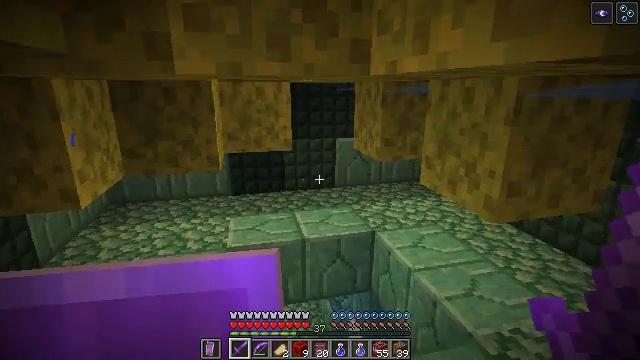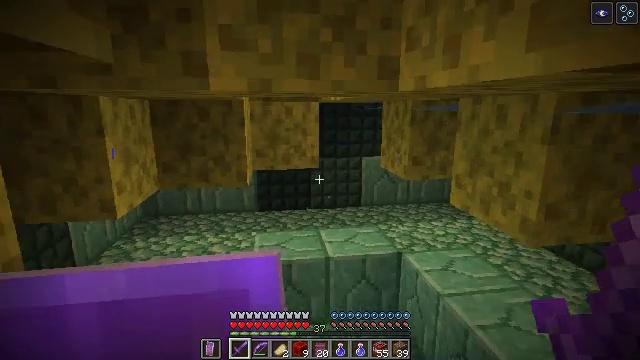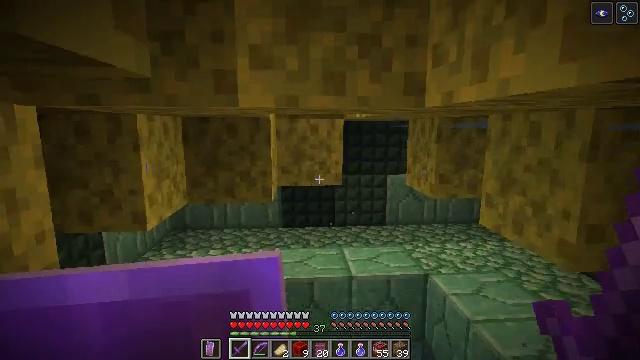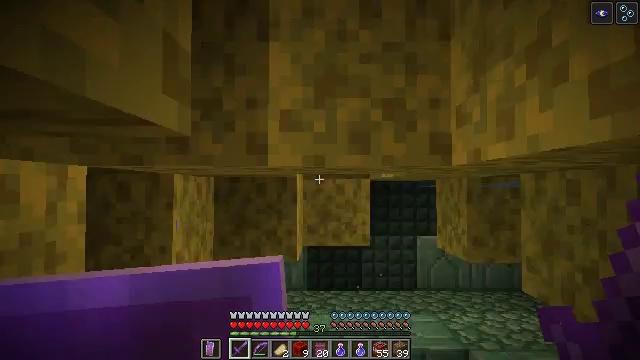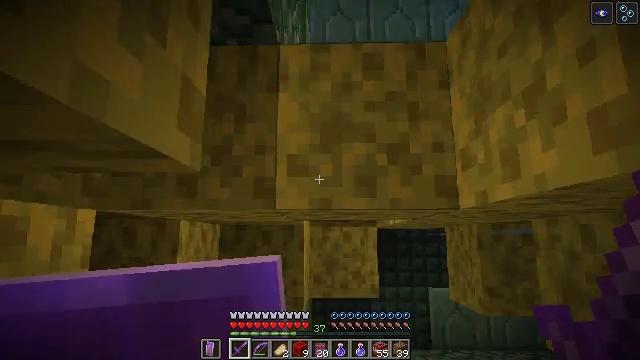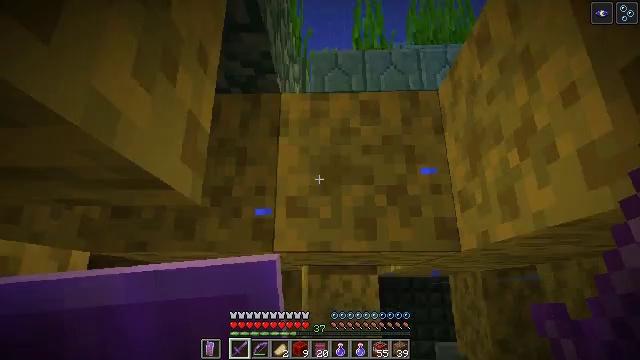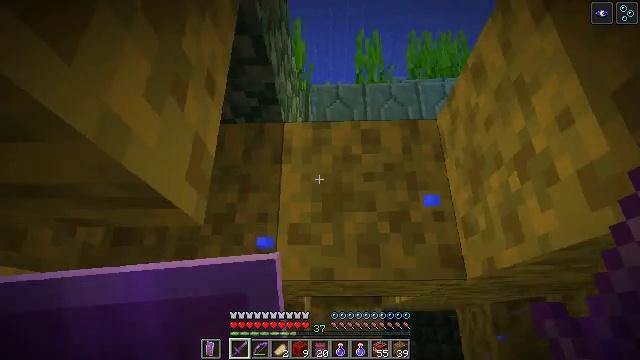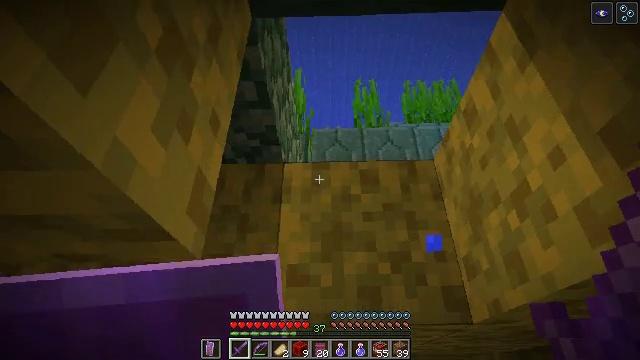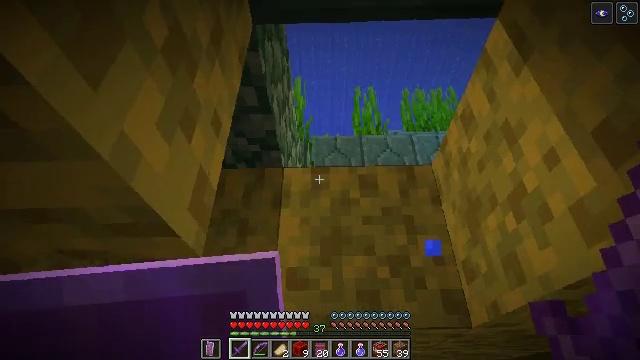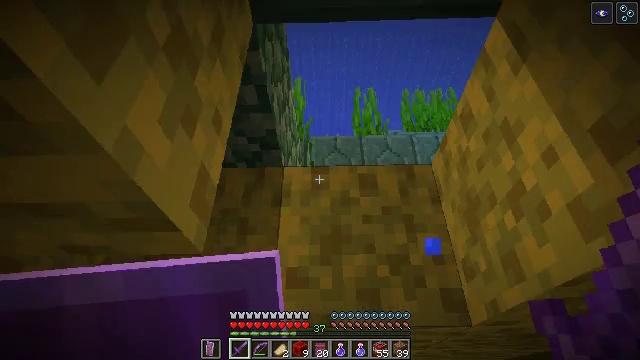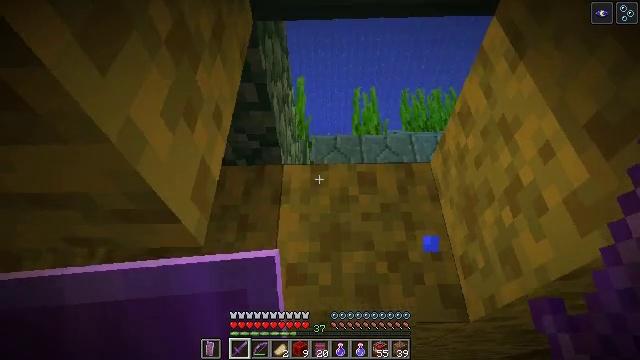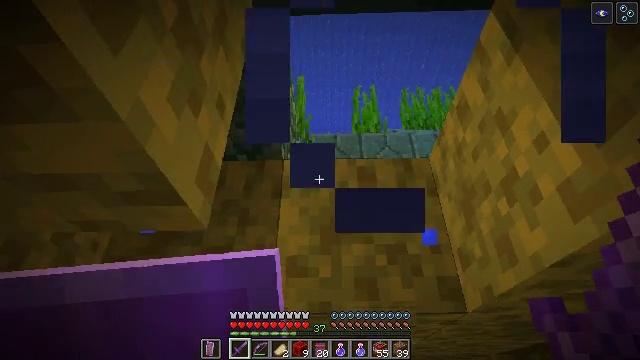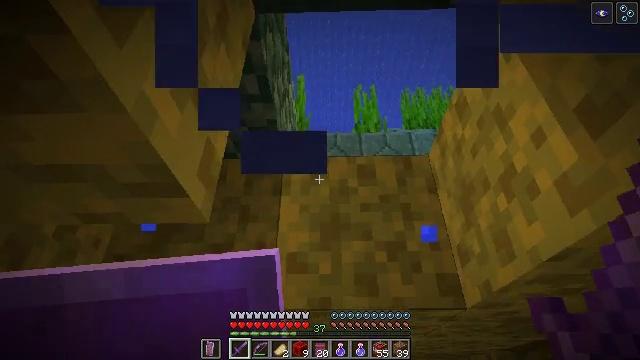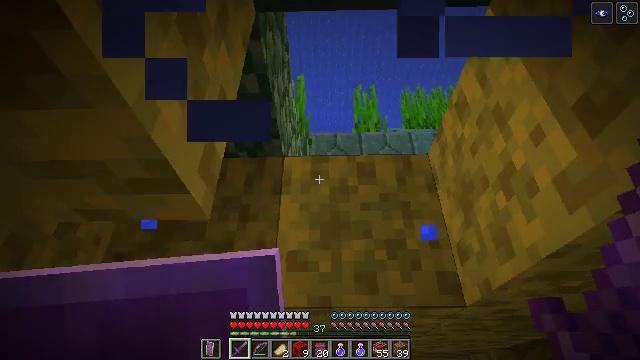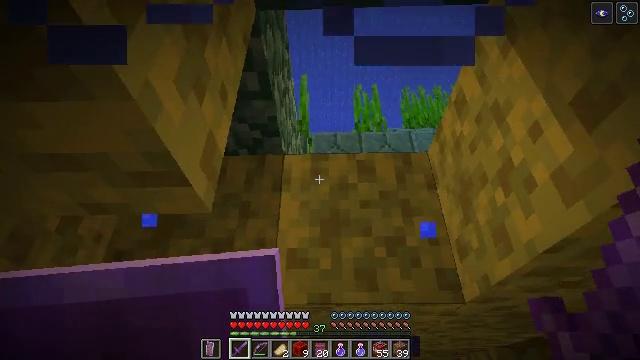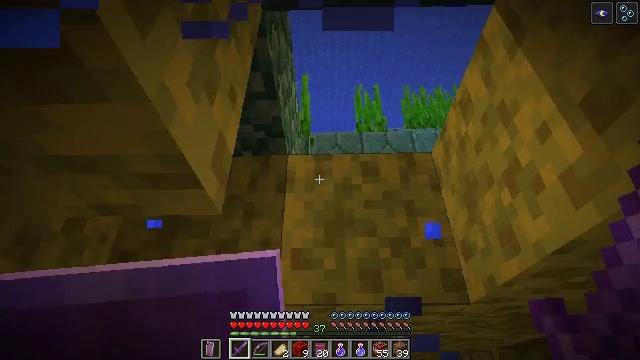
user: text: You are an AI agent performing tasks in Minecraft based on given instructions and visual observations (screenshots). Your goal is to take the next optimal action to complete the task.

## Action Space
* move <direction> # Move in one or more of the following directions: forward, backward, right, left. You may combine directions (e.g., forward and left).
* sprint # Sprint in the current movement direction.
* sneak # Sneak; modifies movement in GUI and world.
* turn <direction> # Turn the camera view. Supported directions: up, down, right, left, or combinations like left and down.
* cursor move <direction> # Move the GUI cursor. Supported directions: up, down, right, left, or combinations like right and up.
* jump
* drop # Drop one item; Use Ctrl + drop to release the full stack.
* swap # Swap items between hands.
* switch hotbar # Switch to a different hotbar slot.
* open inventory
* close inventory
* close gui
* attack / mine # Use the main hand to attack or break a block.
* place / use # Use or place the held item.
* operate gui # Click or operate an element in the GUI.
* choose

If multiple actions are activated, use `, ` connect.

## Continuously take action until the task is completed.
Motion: motion action
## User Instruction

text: Collect the wet sponge after mining.
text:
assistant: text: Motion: turn left and up
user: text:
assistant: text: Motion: turn left and up
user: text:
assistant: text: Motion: turn left and up
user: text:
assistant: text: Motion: turn left and up
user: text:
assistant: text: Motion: turn up
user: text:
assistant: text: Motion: turn up
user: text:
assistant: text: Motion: turn up
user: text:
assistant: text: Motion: turn up
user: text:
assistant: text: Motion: no_op
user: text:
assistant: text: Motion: no_op
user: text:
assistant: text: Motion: no_op
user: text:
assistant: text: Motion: no_op
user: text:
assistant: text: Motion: no_op
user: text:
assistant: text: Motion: no_op
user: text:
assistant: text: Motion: move left
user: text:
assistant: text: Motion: move left
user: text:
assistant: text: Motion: move left
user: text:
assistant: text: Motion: move left
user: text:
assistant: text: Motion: move left
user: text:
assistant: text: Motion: move left
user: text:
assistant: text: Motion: move left
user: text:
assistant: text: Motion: turn down
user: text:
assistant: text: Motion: turn right and down
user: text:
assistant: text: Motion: turn right and down
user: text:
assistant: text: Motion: turn right and down
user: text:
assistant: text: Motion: turn right and down
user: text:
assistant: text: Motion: turn right and down
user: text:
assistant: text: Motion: open inventory
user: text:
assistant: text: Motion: open inventory
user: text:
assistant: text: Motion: open inventory